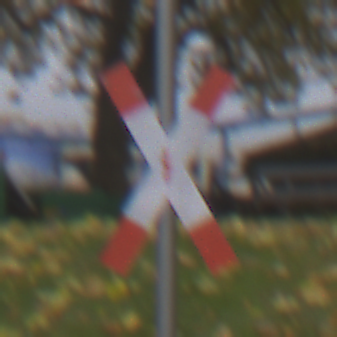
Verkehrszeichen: Andreaskreuz
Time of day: MorningAfternoon
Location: Outdoor (Nature)
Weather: Overcast
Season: Autumn
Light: Natural